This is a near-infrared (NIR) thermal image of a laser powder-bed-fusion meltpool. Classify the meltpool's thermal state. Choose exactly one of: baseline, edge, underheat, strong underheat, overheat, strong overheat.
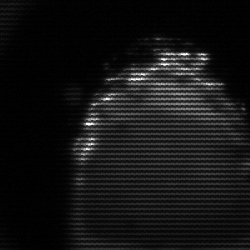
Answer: edge